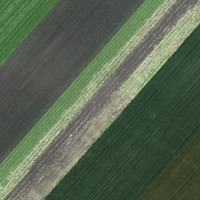
EUNIS habitat code: 52
Species observed at this site:
Corvus corone
Cyanistes caeruleus
Alcedo atthis
Emberiza citrinella
Corvus frugilegus
Fringilla coelebs
Passer domesticus
Buteo buteo
Coloeus monedula
Turdus merula
Chroicocephalus ridibundus
Larus michahellis
Ardea alba
Columba oenas
Milvus milvus
Saxicola rubicola
Falco tinnunculus
Corvus corax